Question: I am tying to place two divs inside a column. However, when I add margins or float property it doesn't help.
'''
<div class="col-xs-1">
<div class="main-checkbox">
<input type="checkbox" /></div>
<div class="arrow-down"></div>
</div>
.arrow-down {
width: 0;
height: 0;
border-left: 7px solid transparent;
border-right: 7px solid transparent;
border-top: 7px solid black;
float: right;
margin-top:5px;}
.main-checkbox {
width:13px;
margin-left:10px;}
'''
I need to get a checkbox and a little triangle next to it.

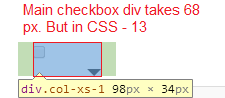
Answer: Let's see if it's work. Just add which is already existed in bootstrap css. It acts like . So you don't need to write any stylesheet anymore.
'''
<div class="col-xs-1">
<div class="main-checkbox pull-left">
<input type="checkbox" /></div>
<div class="arrow-down pull-left"></div>
</div>
'''